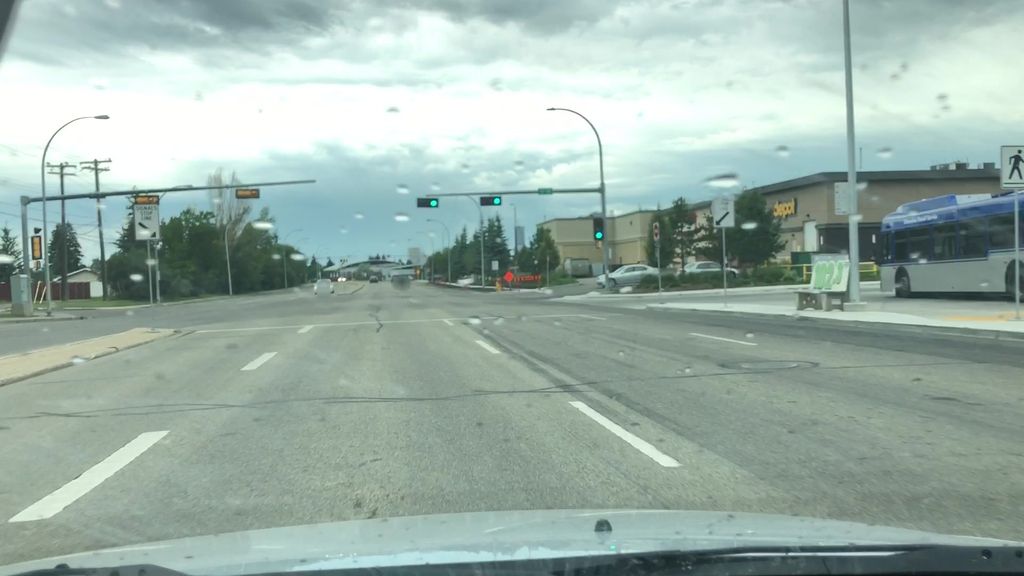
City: edmonton